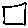
Label: square